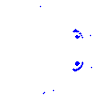
Particle: electron